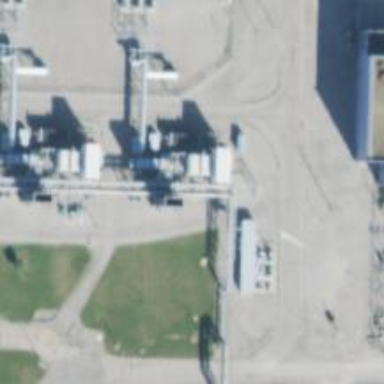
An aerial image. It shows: Gas-powered generator. It is gas turbine type generator.